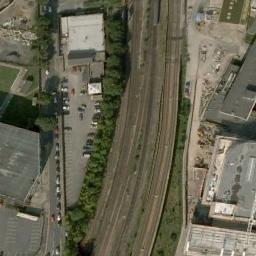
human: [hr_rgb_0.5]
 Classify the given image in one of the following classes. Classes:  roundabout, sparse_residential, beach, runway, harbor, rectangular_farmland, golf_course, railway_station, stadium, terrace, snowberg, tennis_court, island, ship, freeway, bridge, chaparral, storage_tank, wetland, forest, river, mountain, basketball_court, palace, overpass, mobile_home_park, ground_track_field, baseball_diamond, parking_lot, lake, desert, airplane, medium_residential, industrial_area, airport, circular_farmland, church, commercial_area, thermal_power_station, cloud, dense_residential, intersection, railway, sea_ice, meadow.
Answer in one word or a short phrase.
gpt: railway